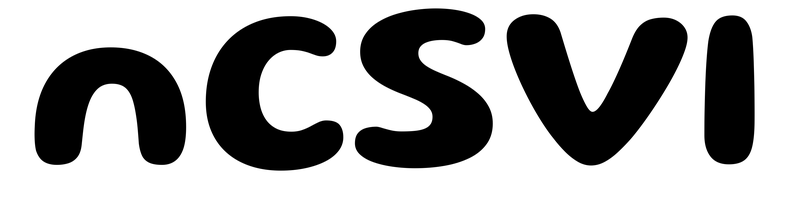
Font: Gluten_SemiBold